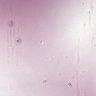
Metastatic tissue present: no